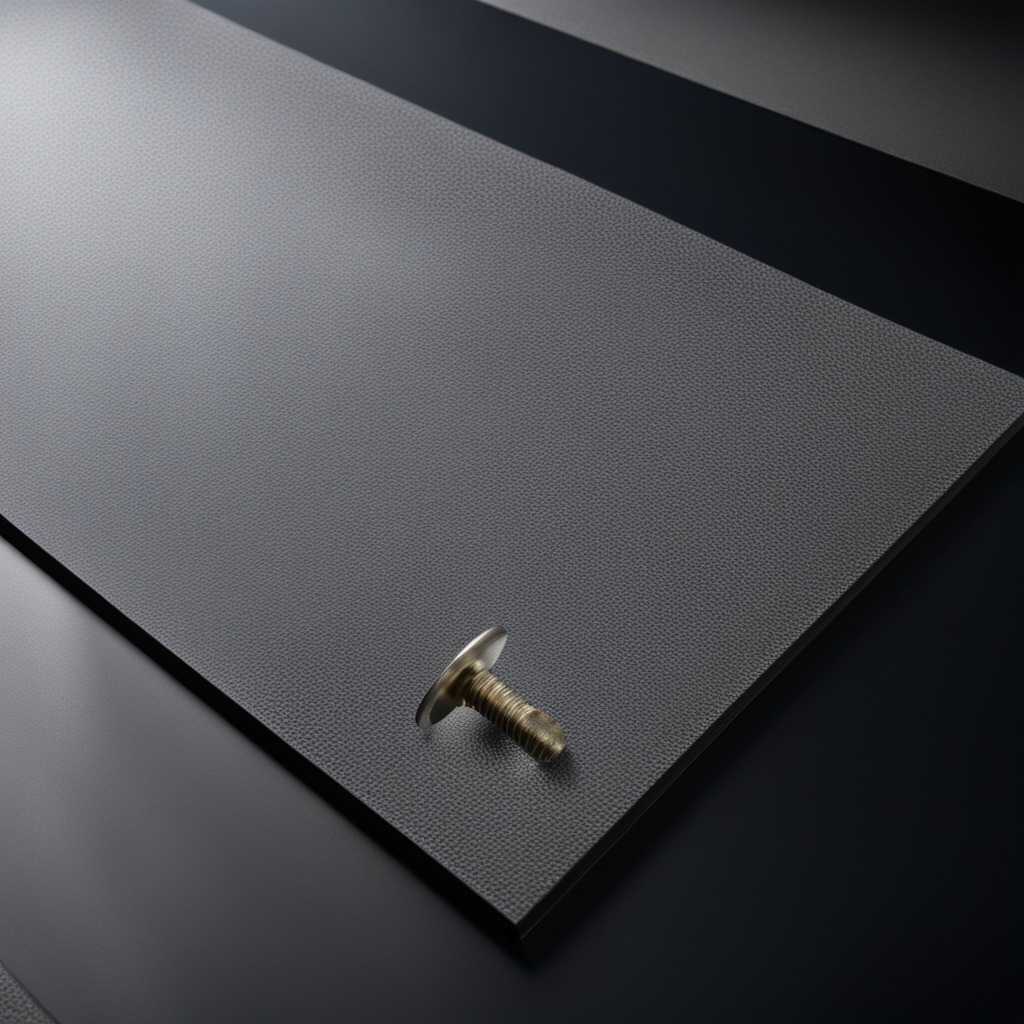
A metal screw lying on a clean granite tabletop covered with a black rubber mat inside a workshop under bright overhead lighting crisp shadows high clarity worn but beneath the mat